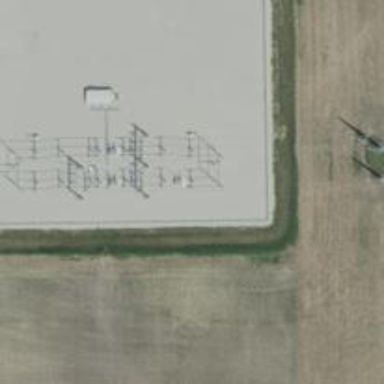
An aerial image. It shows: Switch for power supply.